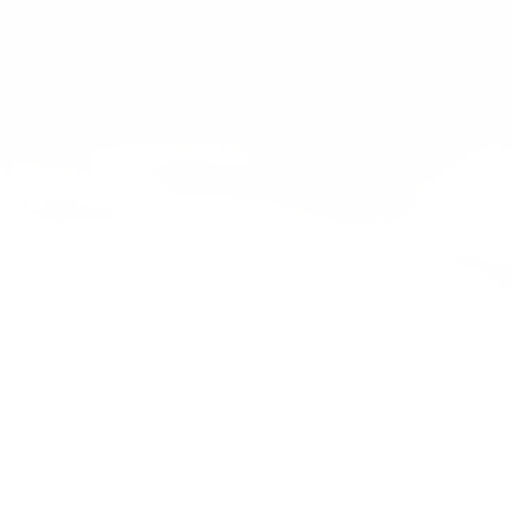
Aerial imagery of mountain in Alaska named Mount Chichantna containing only unknown